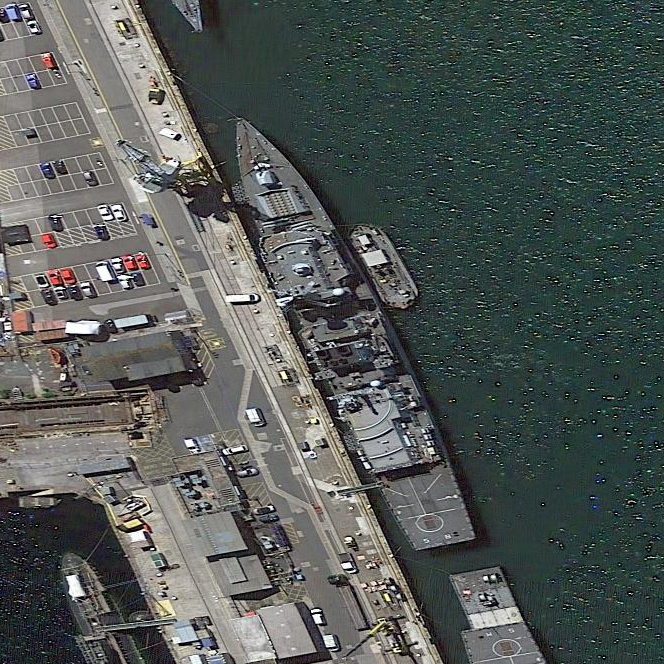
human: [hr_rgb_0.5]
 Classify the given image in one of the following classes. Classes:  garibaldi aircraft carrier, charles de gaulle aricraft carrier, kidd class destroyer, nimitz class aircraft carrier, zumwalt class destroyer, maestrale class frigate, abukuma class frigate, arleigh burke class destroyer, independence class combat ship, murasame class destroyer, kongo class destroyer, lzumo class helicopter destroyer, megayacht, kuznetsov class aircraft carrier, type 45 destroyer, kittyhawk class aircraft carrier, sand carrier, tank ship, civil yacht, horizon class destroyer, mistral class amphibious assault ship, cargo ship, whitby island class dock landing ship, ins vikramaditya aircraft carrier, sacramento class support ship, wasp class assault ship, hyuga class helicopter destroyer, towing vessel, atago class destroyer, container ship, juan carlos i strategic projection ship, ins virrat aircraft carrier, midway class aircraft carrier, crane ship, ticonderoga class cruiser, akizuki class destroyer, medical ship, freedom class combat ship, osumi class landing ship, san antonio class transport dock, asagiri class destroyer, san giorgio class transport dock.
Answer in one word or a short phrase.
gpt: Type 45 destroyer